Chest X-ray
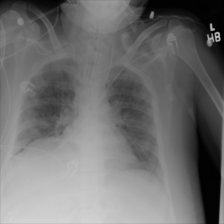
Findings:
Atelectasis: negative
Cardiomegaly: negative
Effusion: negative
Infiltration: positive
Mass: negative
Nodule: negative
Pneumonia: negative
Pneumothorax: negative
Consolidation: negative
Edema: negative
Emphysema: negative
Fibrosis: negative
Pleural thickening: negative
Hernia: negative